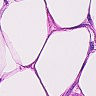
Metastatic tissue present: no